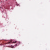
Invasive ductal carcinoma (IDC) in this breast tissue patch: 0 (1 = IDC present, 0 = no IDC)